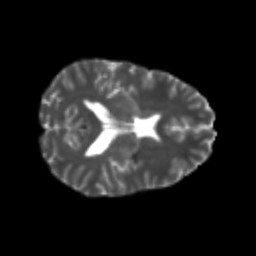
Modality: T2w
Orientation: axial
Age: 25
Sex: female
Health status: healthy
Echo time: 0.074 s